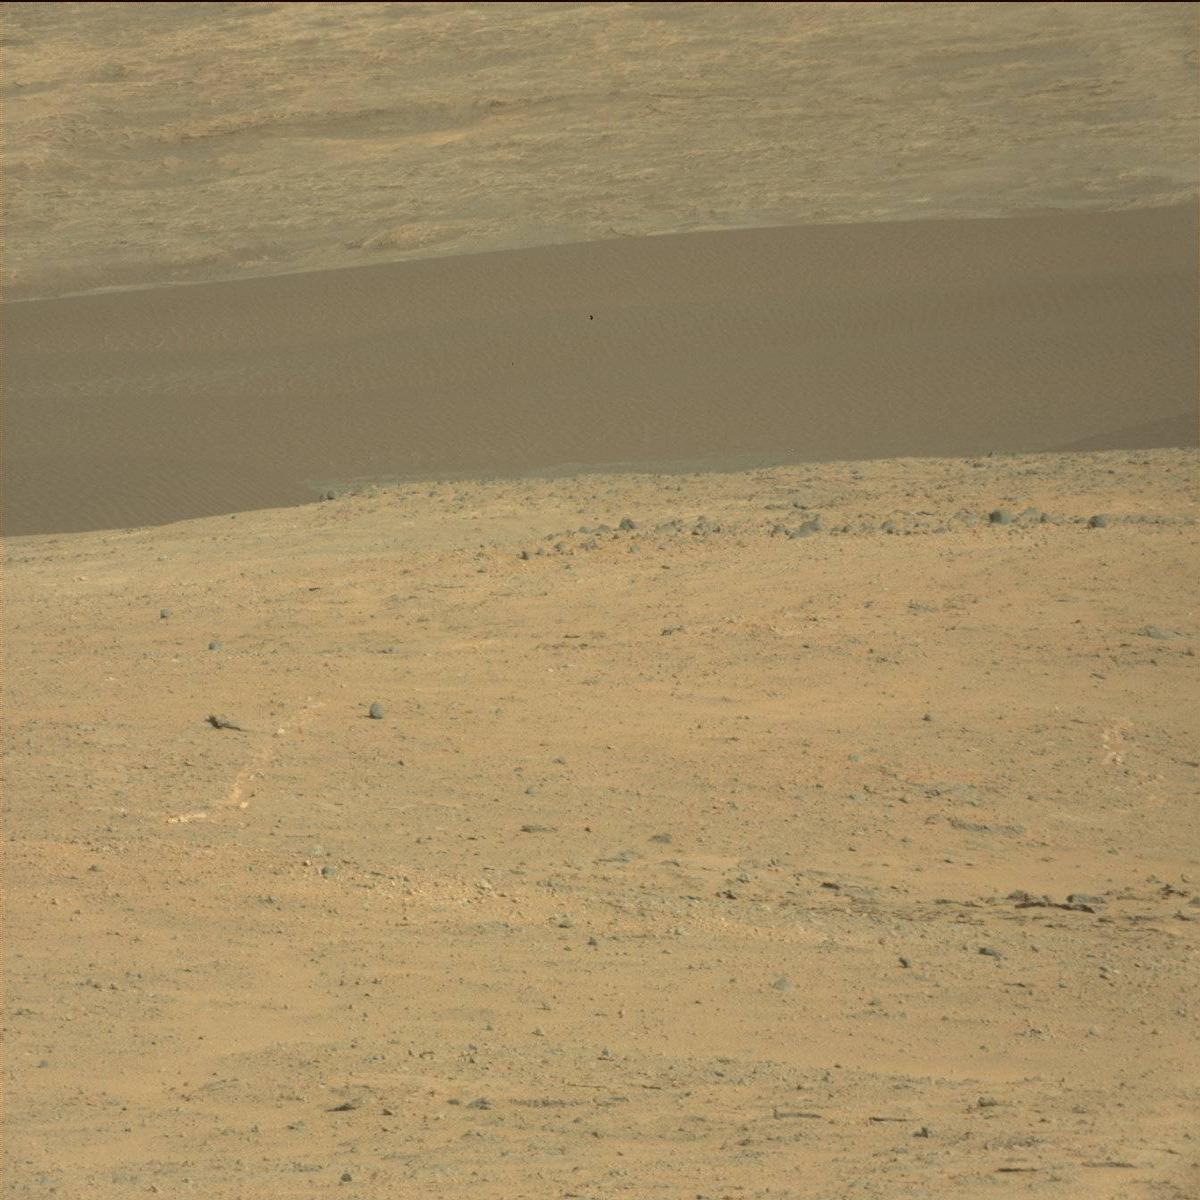
Terrain classes present: Bedrock, Ridge, Rock, Sand / Soil